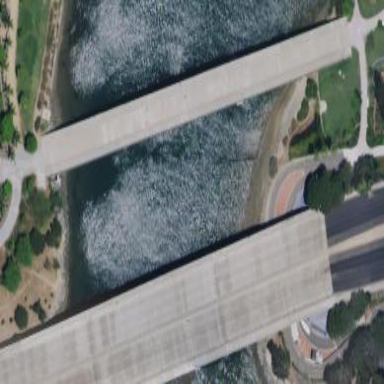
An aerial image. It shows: Man-made bridge.